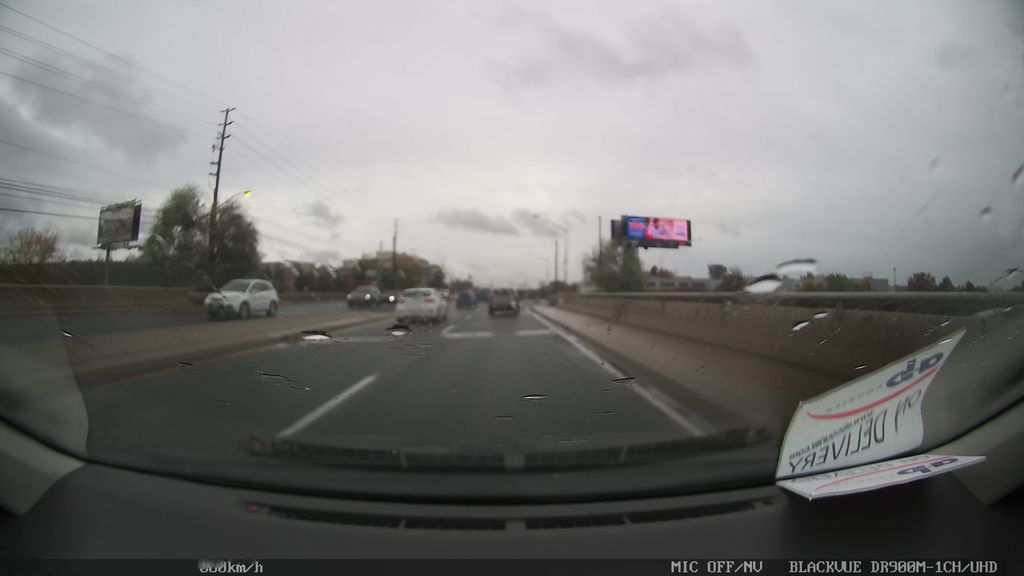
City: toronto